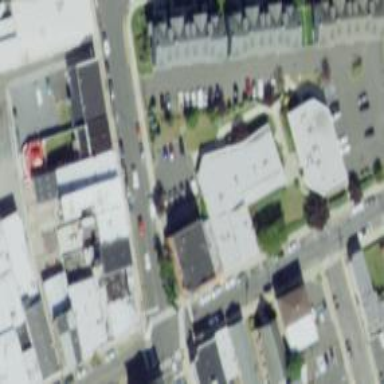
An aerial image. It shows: Healthcare clinic is depicted in the image.